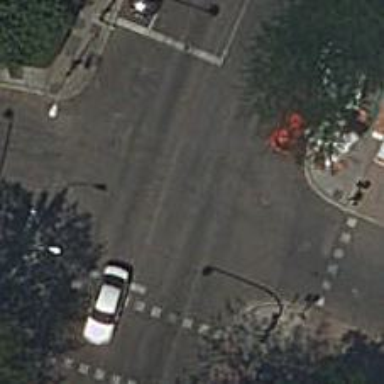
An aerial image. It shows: Road with traffic signals controlling the flow of traffic.